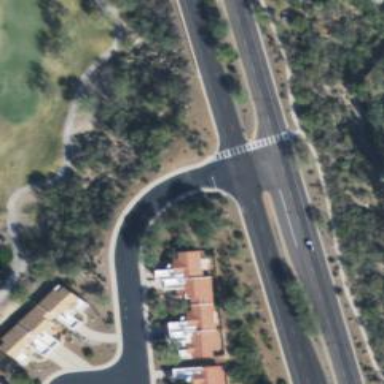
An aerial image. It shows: Marked crossing on footway.